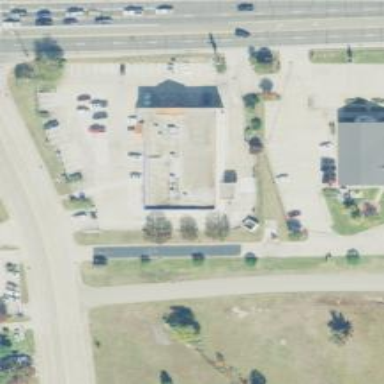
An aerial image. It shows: Pharmacy providing healthcare services.